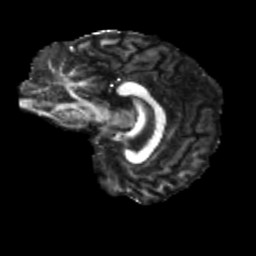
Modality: FA
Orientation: sagittal
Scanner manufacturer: siemens
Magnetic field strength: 3 T
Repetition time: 4 s
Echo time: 0.0594 s